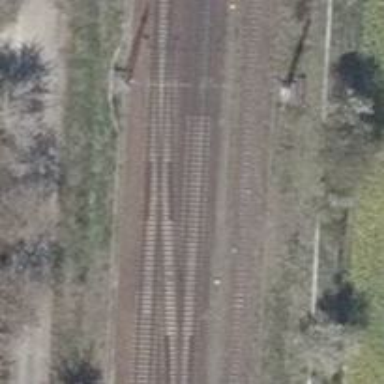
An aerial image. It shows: Railway with electrified contact lines.